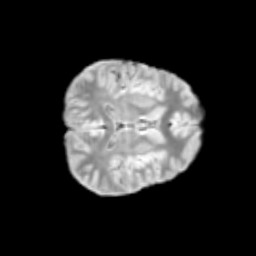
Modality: T2w
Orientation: axial
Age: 12
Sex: female
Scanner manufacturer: siemens
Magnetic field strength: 3 T
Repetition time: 3.8 s
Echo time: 0.07 s